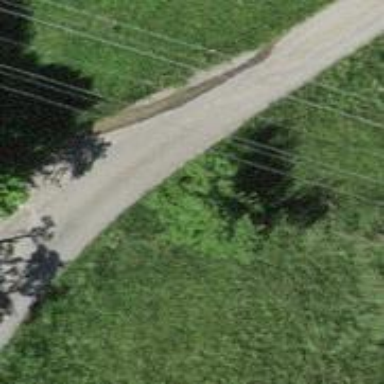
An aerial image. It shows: Unclassified road with paved surface.